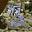
Label: 3